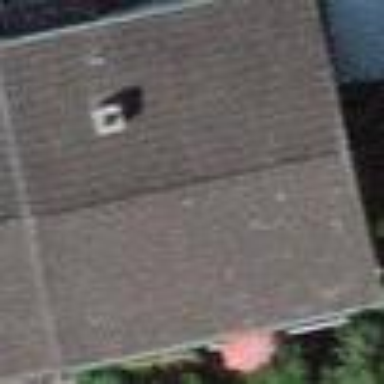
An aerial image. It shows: Building with tile roof.